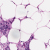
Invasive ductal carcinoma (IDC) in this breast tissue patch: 0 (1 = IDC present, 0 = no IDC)